Question: Well this may be a simple question but, this got me worried a lot.
we were given a java code and were asked to convert into sequence diagram.
the java code goes like this.
'''
class onlinemealsellingsystem
{
public static void main(String[] args)
{
DinnerNowSystem dns =new DinnerNowSystem();
Customer c = new Customer();
Restaurent r = new Restaurent();
Bank b = new Bank();
c.addOrderItems();
c.confirmOrder();
dns.sendorder();
c.payment();
r.deliverfood();
}
}
'''
the corresponding classes have corresponding functions defined. after the exam the solution i found is something like this.

In the exam I thought the online meal selling system will send message(addorderitems) to customer.
Where was my thought process going wrong? why should not it happen like that?
Please give me examples of conversion from java code to sequence diagram.
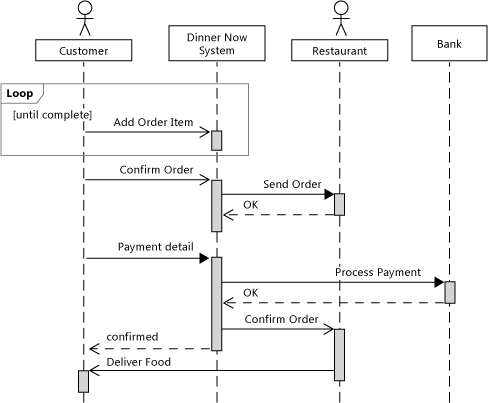
Answer: I would say that someone has understood UML upside down, and it isn't you: the UML specification (UML Superstructure Specification, v2.4.1 pag. 504) defines a 'CallEvent' (i.e. arrow) as the . For instance, see <URL>.
My understanding is that the given diagram does not represent the given code.
- 'Customer''add order item''Dinner Now System'- 'onlinemealsellingsystem''addOrderItems''Customer'
Leaving aside the parameters (since they are not specified in your examplethe source code corresponding to the diagram would be similar to:
'''
class Customer {
public void iWannaEat() {
DinnerNowSystem dns =new DinnerNowSystem();
Restaurant r = new Restaurant();
Bank b = new Bank();
while (...) dns.addOrderItem();
dns.confirmOrder();
dns.sendorder();
dns.paymentDetail();
Food f = r.receiveFood();
}
}
class DinnerNowSystem() {
Bank b;
Restaurant r;
void addOrderItem();
void confirmOrder() {
r.sendOrder();
}
void paymentDetail() {
if (b.processPayment())
r.confirmOrder()
else halt and catch fire;
}
}
'''
Note also that, if the code and the UML diagram that you posted are corresponding each other, the code misses the 'loop' that is present in the diagram. That is just weird.
Note also that it is the 'Customer' who waits until the 'Restaurant' delivers it the food.